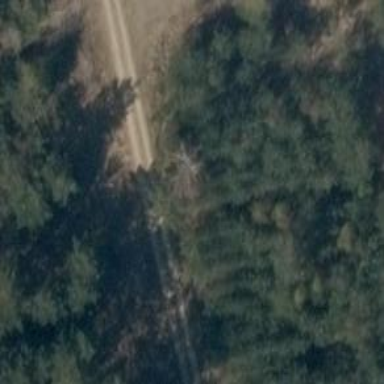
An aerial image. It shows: Hunting stand.